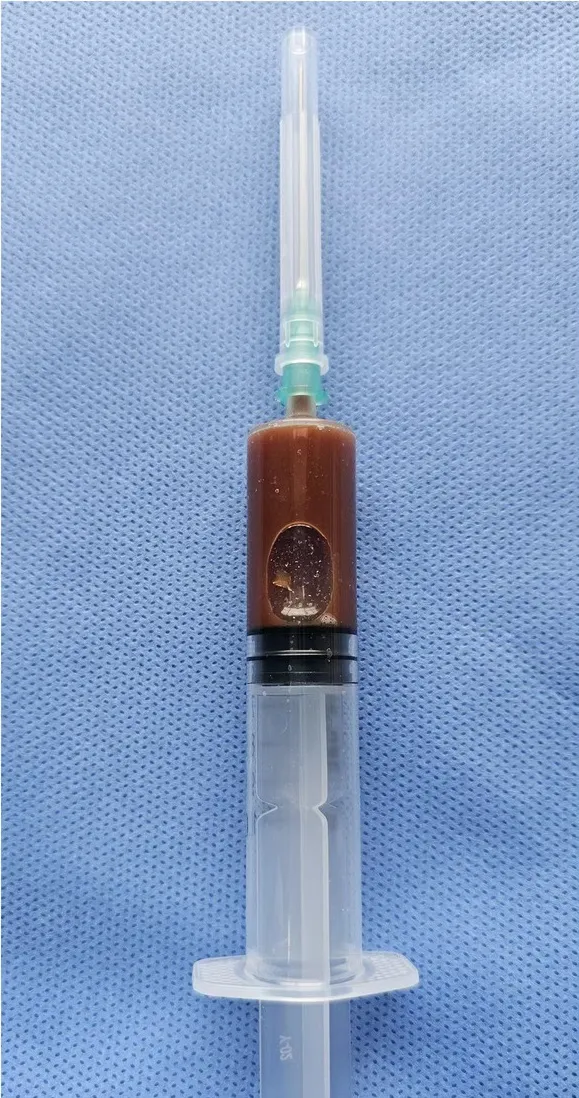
The subdural effusion fluid was thicker, with a large amount of flocculent materials.
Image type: medical_photograph (other_medical_photograph)